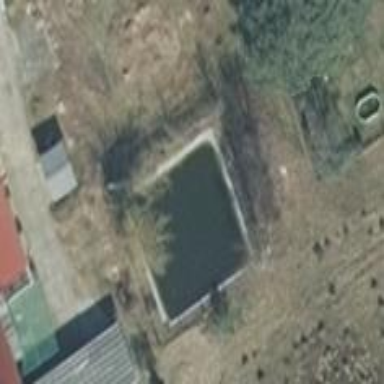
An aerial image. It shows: Pond with natural water.